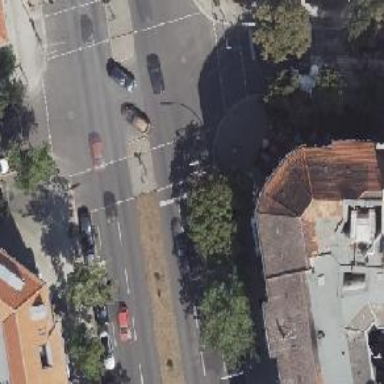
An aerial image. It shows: Road with traffic signals for signaling.